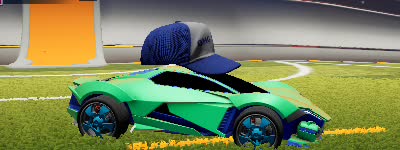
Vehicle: werewolf